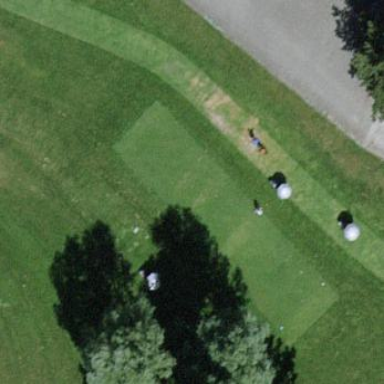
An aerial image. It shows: Golf tee area with grass surface.